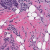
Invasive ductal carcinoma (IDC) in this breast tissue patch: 1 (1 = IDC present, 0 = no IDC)